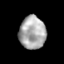
Tissue: skin
Cell type: Epithelial cells
Senescence score: 0.2746
Nuclear area (px): 845
Mean DAPI intensity: 170.212